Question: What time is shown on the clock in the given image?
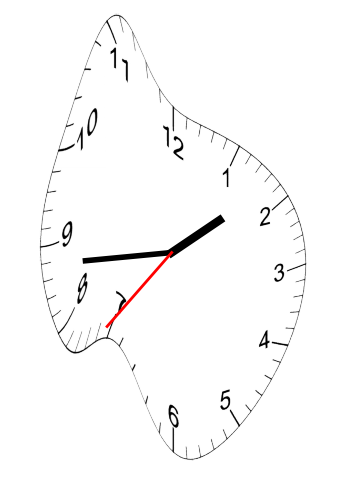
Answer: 01:43:36